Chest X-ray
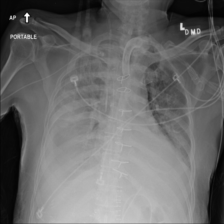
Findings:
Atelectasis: negative
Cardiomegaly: negative
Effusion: positive
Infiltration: positive
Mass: negative
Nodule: negative
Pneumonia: negative
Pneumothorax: negative
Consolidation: negative
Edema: negative
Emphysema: negative
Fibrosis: negative
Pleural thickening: negative
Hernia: negative